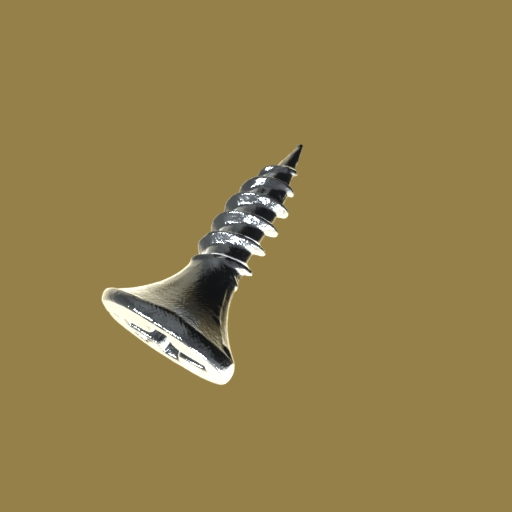
Label: screw